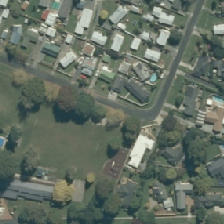
Land cover: urban_parkland